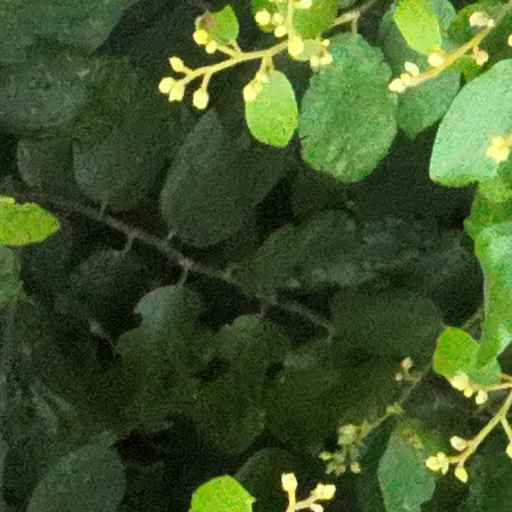
Species: Luehea seemannii
GBIF accepted scientific name: Luehea seemannii
Crown area (m\u00b2): 169.252